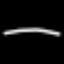
Label: line